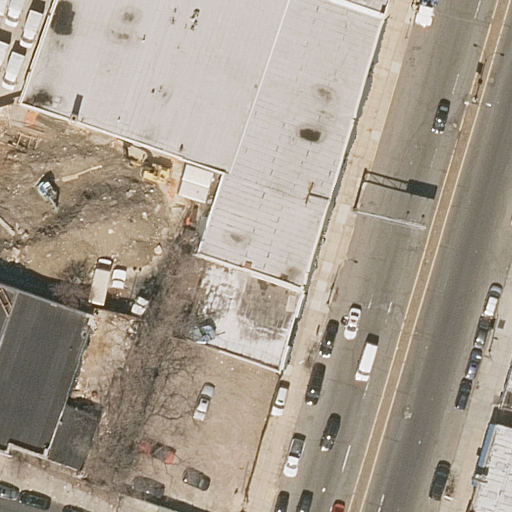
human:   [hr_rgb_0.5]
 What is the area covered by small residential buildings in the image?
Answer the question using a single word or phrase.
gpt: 26m2

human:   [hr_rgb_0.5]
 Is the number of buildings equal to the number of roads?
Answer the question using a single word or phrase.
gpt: no

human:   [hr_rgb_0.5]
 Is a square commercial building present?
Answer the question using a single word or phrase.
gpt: no

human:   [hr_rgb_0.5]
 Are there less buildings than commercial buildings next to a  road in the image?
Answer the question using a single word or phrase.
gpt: no

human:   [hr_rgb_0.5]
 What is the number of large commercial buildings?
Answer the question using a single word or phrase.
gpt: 0

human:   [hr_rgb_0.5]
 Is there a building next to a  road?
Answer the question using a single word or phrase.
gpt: yes

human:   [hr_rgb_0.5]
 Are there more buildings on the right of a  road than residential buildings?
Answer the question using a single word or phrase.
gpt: no

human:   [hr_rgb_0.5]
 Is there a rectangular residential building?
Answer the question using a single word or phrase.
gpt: yes

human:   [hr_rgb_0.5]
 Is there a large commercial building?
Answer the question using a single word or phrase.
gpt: no

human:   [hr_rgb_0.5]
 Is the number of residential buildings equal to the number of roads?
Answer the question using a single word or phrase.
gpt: no

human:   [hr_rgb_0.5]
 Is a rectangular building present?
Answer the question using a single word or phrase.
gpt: yes

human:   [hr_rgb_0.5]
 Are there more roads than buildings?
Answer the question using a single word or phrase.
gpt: no

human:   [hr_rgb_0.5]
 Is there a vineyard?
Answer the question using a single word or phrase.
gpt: no

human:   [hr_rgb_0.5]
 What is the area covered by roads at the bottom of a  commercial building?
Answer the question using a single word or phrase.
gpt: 0m2

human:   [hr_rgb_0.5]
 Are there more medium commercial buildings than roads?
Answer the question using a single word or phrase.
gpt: no

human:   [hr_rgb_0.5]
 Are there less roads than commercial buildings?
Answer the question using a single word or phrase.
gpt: no

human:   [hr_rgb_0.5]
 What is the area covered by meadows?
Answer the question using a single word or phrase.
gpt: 0m2

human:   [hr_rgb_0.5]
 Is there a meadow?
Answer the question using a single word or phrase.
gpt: no

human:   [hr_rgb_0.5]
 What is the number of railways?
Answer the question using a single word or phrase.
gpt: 0

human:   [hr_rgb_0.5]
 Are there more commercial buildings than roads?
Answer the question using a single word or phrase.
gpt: no

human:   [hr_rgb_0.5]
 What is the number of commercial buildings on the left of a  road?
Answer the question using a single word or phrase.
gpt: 0

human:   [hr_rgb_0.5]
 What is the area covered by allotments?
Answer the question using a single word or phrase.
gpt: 0m2

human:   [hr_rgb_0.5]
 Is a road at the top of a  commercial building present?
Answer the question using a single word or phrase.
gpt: no

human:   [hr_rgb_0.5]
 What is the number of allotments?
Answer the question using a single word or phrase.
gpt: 0

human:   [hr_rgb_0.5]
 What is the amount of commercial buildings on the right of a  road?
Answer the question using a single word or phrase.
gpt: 0

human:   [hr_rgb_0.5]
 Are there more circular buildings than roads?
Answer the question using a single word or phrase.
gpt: no

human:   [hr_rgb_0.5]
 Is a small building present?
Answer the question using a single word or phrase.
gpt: yes

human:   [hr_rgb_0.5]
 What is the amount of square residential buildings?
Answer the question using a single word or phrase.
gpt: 0

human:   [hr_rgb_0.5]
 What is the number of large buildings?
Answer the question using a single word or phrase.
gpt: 2

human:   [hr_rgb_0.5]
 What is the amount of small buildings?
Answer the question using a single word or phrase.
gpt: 2

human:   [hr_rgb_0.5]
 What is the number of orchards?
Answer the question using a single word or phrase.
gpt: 0

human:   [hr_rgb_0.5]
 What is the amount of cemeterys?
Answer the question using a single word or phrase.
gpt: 0

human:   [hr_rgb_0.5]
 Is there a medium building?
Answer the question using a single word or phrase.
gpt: yes

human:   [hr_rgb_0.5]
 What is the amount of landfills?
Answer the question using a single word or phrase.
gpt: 0

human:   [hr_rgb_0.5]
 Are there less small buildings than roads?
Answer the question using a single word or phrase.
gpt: no

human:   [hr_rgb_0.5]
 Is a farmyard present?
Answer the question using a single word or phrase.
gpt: no